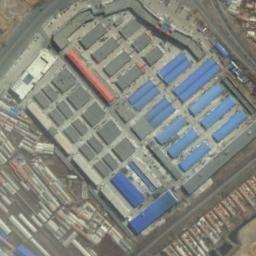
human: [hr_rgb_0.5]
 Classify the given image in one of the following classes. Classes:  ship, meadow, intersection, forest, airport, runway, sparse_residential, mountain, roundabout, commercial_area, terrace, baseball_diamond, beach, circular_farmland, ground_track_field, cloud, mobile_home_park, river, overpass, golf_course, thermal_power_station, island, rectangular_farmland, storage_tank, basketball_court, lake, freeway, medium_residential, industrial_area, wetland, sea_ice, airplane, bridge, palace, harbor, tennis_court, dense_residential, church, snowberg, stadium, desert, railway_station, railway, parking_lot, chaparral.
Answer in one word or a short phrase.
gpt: industrial_area